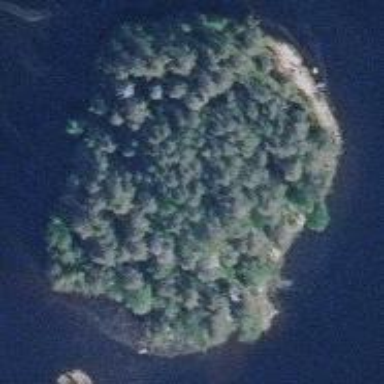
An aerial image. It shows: Islet.